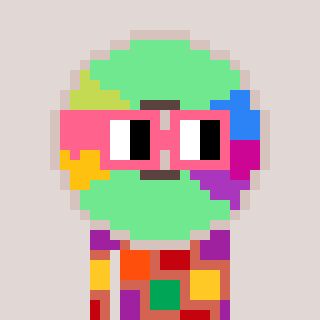
a pixel art character with square pink glasses, a cd-shaped head and a peachy-colored body on a warm background